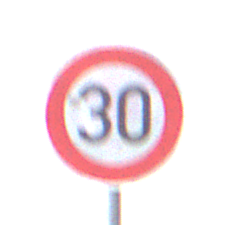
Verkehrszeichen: Geschwindigkeit30
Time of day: Midday
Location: Outdoor (Suburban)
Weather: Overcast
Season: NotSpecified
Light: Natural